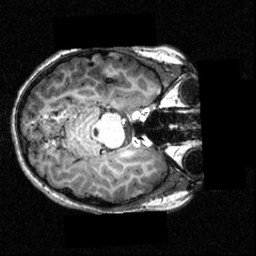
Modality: T1w
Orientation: axial
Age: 12
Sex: female
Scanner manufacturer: siemens
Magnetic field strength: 3.951 T
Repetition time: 1.5 s
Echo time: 0.00335 s